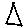
Label: triangle